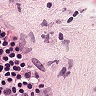
Metastatic tissue present: no